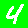
Digit: 4